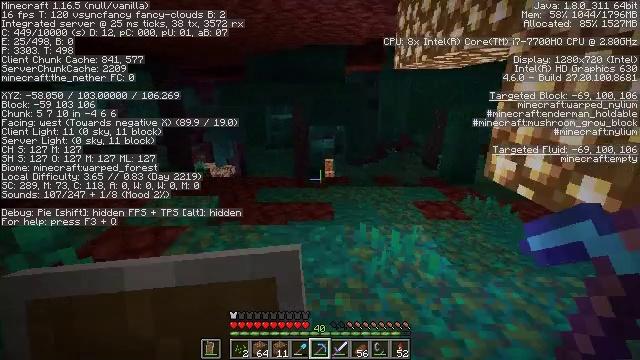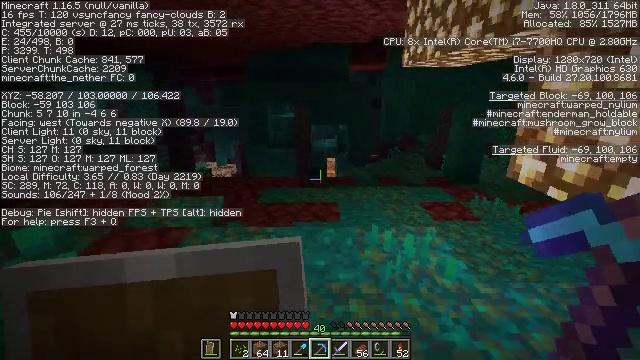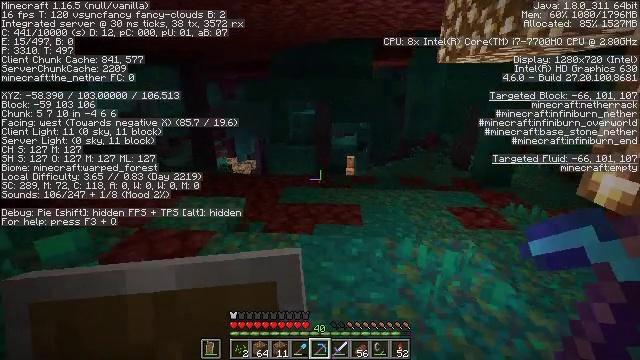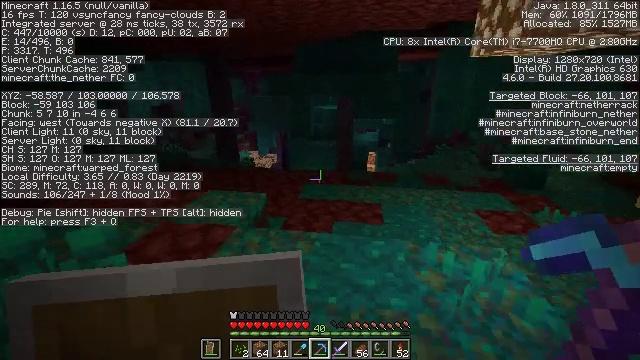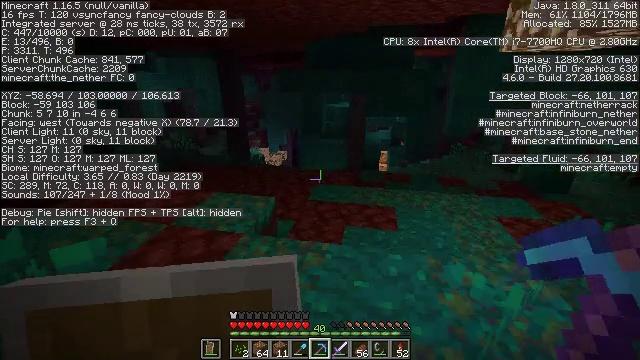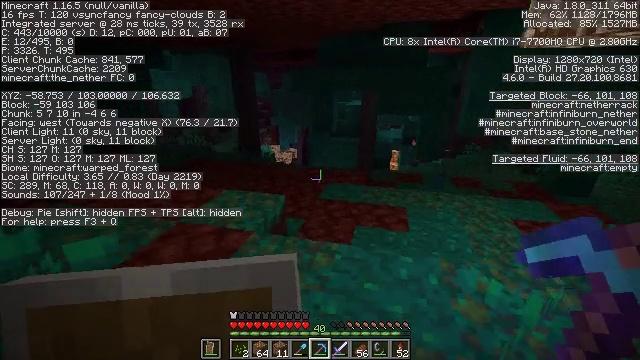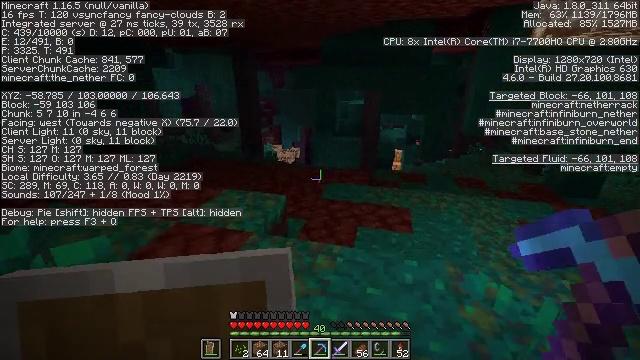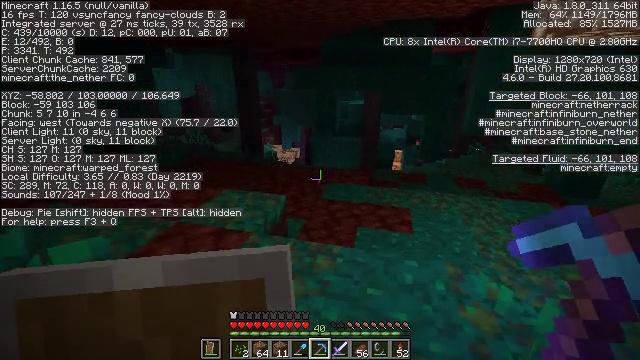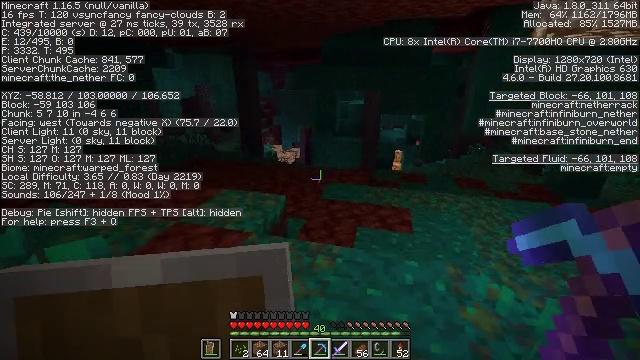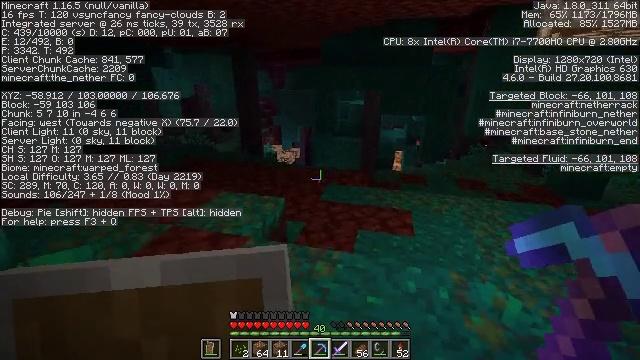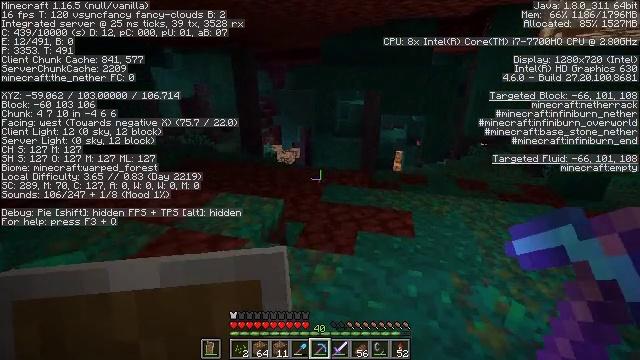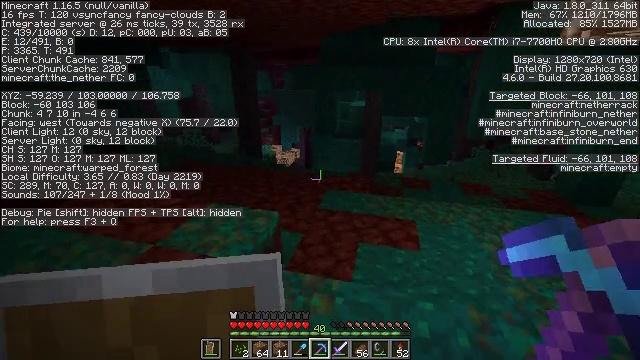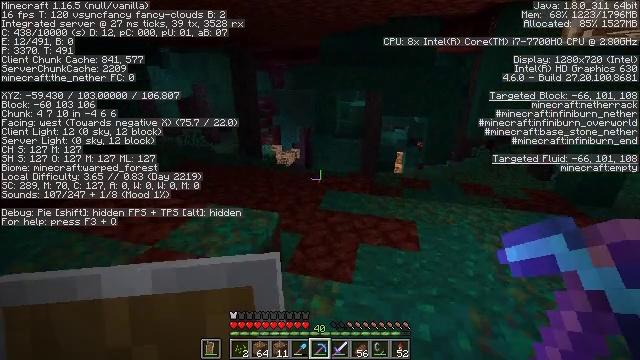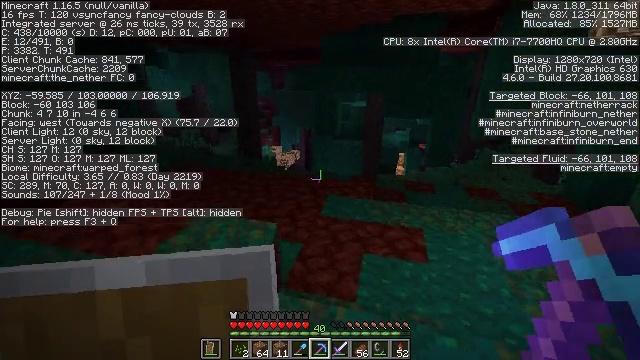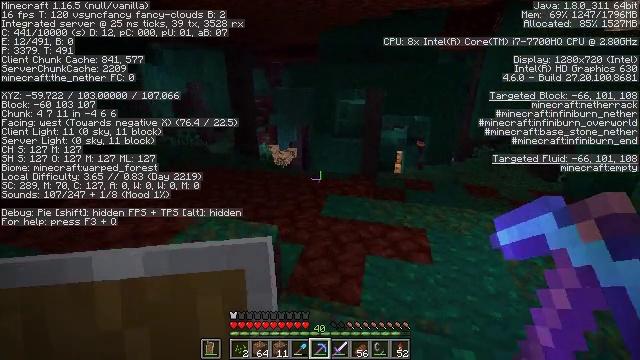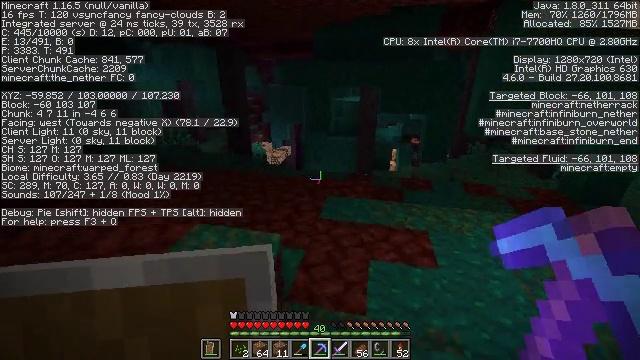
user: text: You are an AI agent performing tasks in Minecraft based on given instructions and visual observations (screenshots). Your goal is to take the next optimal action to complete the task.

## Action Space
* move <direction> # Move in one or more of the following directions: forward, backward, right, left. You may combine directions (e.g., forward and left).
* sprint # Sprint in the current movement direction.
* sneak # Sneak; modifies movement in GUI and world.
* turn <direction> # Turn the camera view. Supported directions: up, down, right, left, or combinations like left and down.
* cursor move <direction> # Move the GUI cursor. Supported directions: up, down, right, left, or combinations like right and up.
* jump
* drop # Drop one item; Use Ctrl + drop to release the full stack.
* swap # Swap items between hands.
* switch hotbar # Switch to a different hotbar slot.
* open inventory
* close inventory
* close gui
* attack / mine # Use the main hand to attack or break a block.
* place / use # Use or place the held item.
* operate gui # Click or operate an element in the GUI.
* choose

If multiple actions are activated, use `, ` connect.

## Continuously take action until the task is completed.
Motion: motion action
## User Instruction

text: Get warped nylium by digging.
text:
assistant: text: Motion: move forward and move left
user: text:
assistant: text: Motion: move forward, turn left
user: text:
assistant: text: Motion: move forward, turn left and down
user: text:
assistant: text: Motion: turn left
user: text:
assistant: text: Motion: turn left
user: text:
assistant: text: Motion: no_op
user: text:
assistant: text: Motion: no_op
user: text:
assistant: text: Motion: no_op
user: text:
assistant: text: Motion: move forward
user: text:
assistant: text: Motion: move forward
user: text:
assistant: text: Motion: move forward
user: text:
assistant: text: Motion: move forward
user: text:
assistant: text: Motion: move forward and move left
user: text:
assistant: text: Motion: move forward and move left
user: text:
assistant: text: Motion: move forward and move left, turn right
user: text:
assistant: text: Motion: move forward and move left, turn right
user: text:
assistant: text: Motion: move forward and move left, turn right
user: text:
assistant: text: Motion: move forward, turn right
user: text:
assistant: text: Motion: turn right and up
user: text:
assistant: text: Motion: turn right
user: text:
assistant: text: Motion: turn right
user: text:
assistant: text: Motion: turn right
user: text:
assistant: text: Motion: turn right and up
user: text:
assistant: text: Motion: turn up
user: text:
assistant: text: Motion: turn left
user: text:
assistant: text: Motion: no_op
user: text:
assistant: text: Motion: turn down
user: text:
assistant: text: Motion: turn right and up
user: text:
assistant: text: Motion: turn right and up
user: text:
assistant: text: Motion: turn right and up